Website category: camera
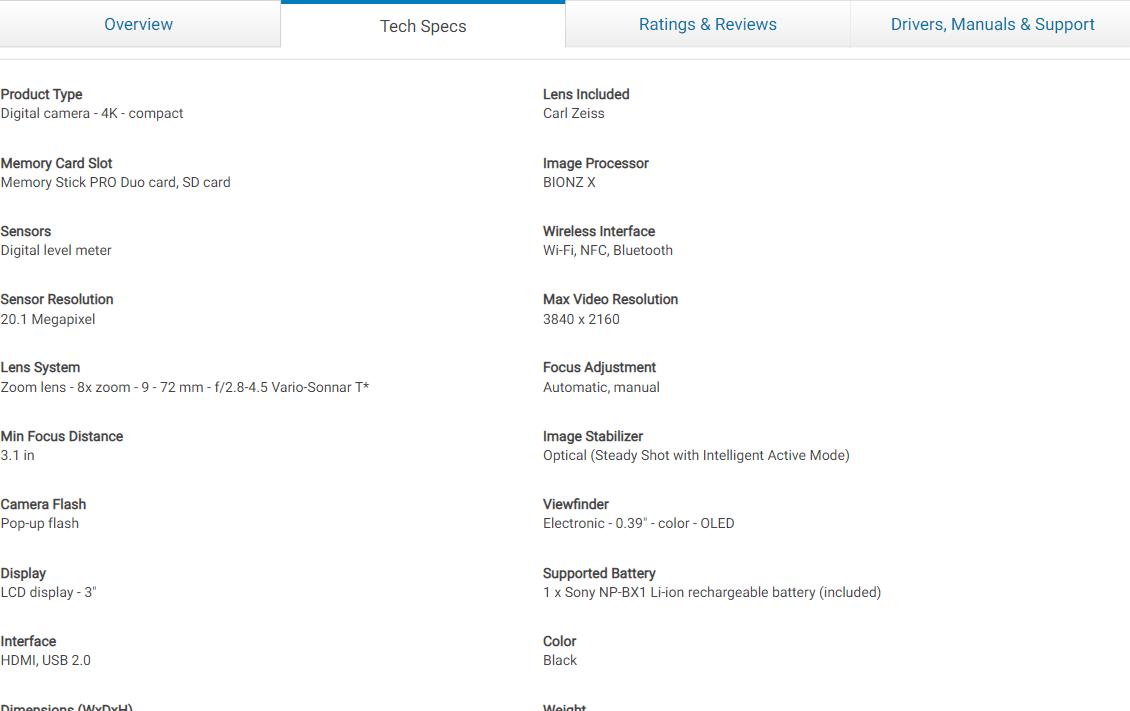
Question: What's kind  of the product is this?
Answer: Digital camera - 4K - compact

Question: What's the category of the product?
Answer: Digital camera - 4K - compact

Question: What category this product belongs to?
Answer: Digital camera - 4K - compact

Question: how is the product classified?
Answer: Digital camera - 4K - compact

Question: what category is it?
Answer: Digital camera - 4K - compact

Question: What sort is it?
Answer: Digital camera - 4K - compact

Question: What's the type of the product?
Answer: Digital camera - 4K - compact

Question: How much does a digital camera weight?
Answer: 9.66 oz

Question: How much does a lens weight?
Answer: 9.66 oz

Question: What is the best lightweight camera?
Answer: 9.66 oz

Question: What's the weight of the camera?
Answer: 9.66 oz

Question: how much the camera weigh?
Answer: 9.66 oz

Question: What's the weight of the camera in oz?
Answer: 9.66 oz

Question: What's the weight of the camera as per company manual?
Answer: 9.66 oz

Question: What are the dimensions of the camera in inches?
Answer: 4 in x 1.7 in x 2.3 in

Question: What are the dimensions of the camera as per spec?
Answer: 4 in x 1.7 in x 2.3 in

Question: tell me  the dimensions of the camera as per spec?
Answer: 4 in x 1.7 in x 2.3 in

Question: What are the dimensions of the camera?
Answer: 4 in x 1.7 in x 2.3 in

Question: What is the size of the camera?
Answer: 4 in x 1.7 in x 2.3 in

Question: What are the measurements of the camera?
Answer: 4 in x 1.7 in x 2.3 in

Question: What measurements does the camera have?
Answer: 4 in x 1.7 in x 2.3 in

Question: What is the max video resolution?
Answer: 3840 x 2160

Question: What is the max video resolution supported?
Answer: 3840 x 2160

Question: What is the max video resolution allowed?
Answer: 3840 x 2160